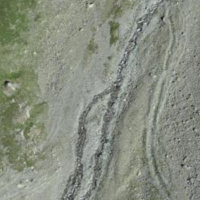
EUNIS habitat code: 31
Species observed at this site:
Ranunculus glacialis